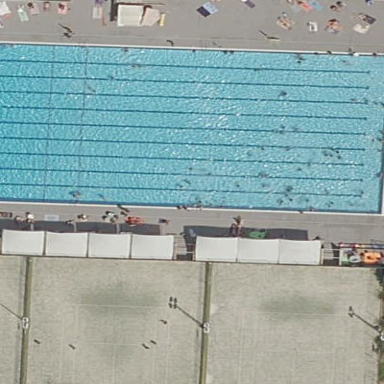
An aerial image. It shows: Swimming pool located in leisure land.